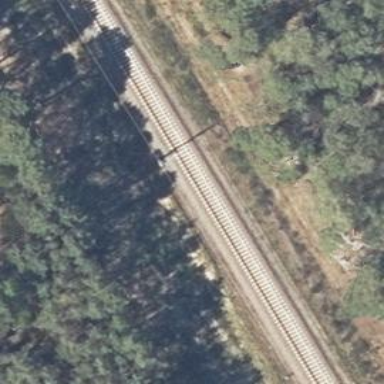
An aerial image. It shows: Milestone along the railway track with catenary mast.